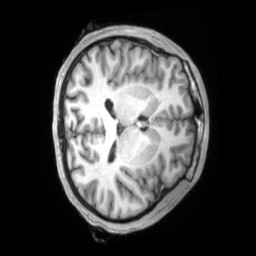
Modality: T1w
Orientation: axial
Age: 26
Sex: male
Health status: ill
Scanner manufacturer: siemens
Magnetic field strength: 3 T
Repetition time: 2.2 s
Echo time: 0.00157 s